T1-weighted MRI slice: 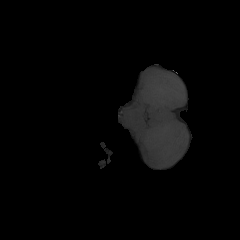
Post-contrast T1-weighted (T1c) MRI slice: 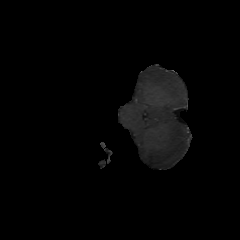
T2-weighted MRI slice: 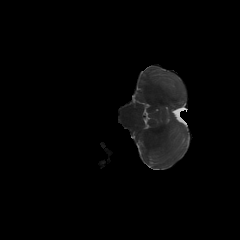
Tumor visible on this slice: no